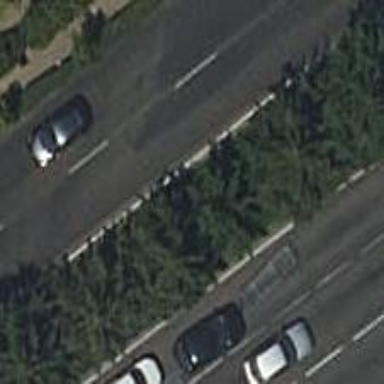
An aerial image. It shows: Footway passing through tunnel.